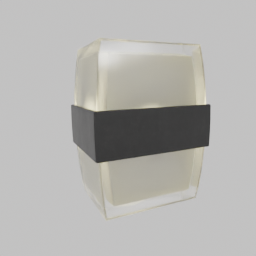
Label: lighting